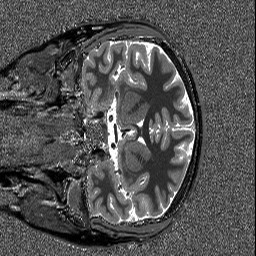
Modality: T1map
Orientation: coronal
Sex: male